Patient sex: F
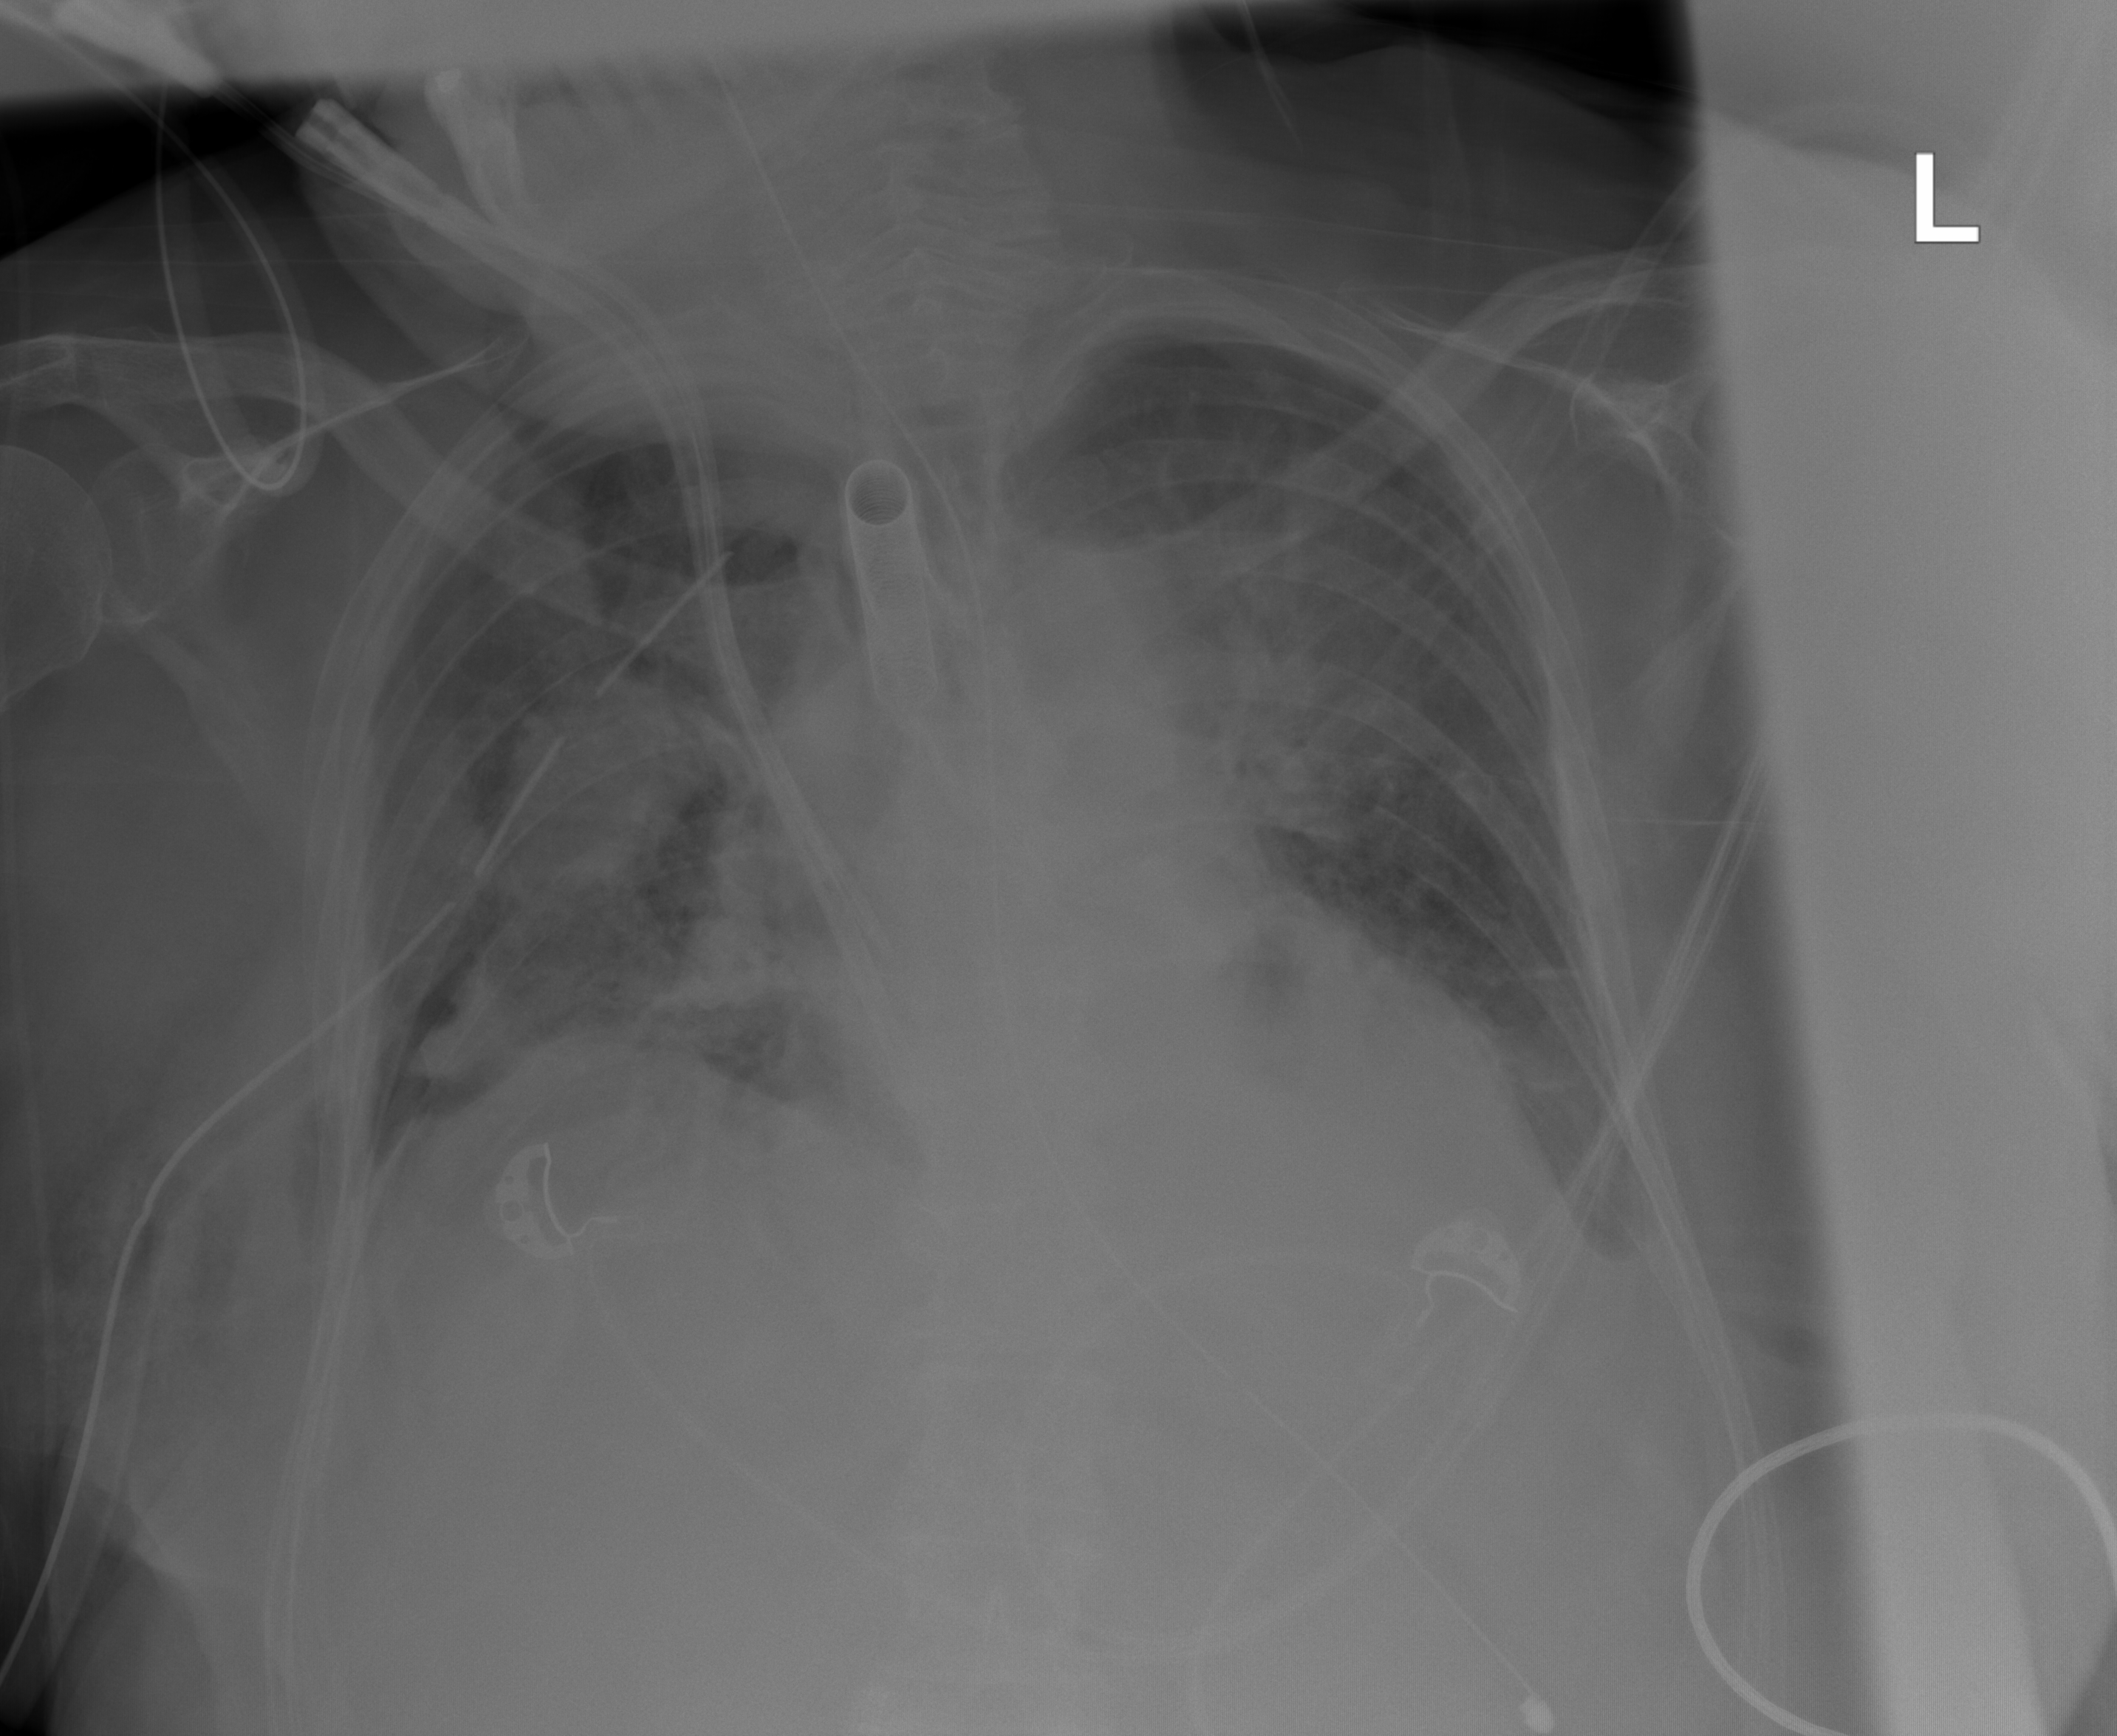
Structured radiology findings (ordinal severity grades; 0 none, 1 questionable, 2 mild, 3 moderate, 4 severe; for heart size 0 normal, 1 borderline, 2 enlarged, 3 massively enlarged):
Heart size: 1
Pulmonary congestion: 2
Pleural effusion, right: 2
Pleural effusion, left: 2
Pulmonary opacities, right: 2
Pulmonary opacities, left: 2
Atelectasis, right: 2
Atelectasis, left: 0